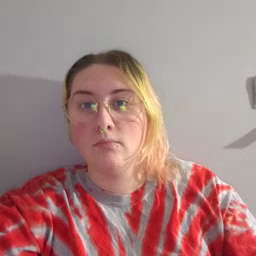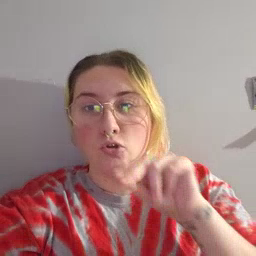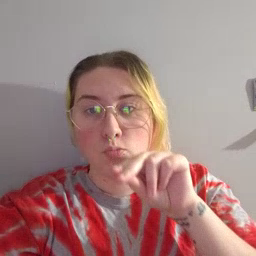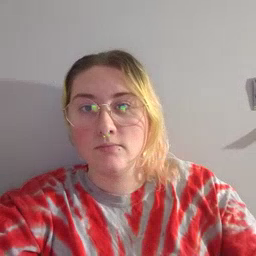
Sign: goose